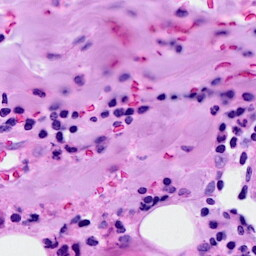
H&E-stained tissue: Breast